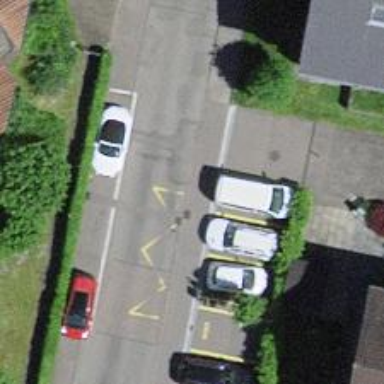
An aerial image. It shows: Platform for public transport on the road.